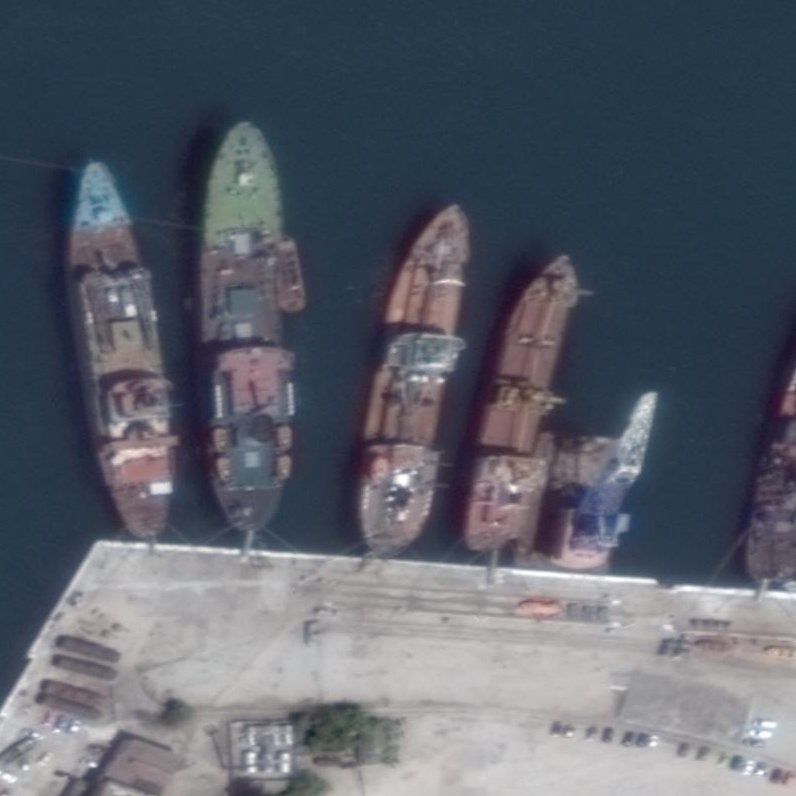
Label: civil